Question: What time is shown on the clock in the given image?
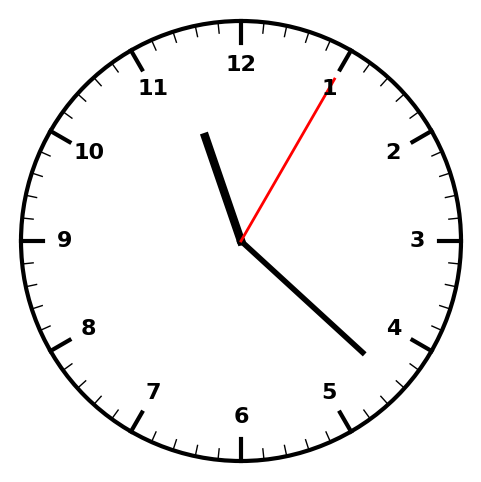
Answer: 11:22:05